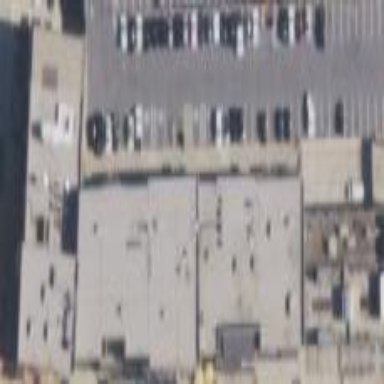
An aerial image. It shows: Retail building.